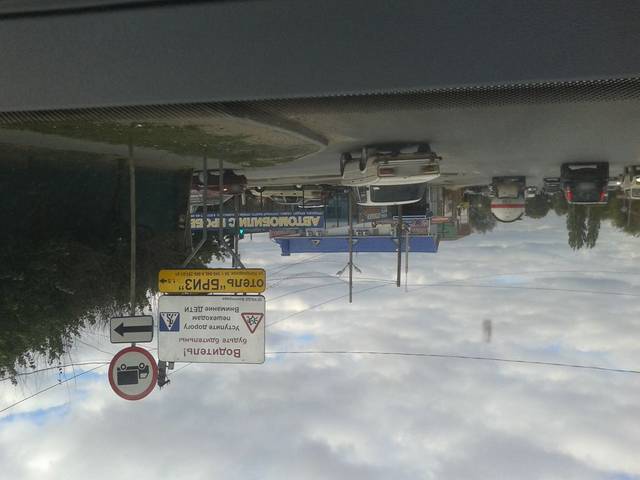
Region: Russia
Coordinates: 48.704, 44.449